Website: apple
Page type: billing-address
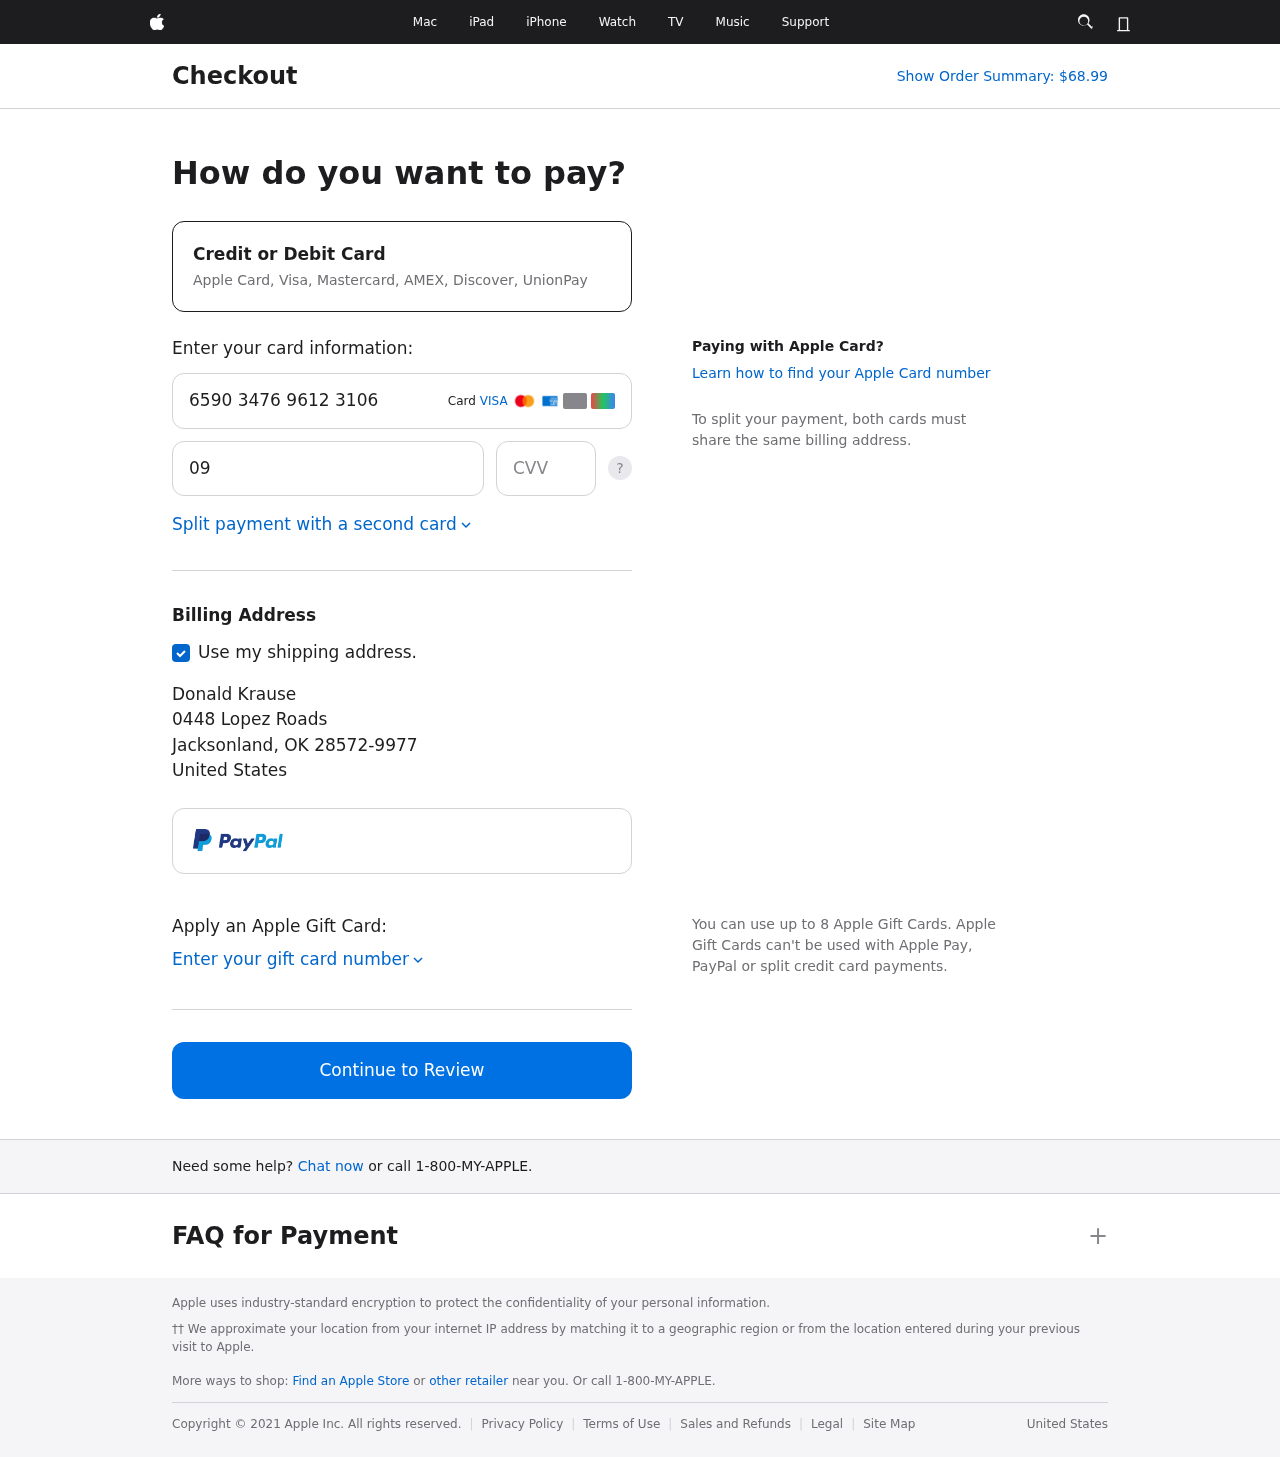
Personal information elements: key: PII_CARD_CVV
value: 576
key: PII_CARD_EXPIRY
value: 09/27
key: PII_CARD_NUMBER
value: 6590 3476 9612 3106
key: PII_CITY
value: Jacksonland
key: PII_COUNTRY
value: United States
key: PII_FULLNAME
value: Donald Krause
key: PII_POSTCODE_FULL
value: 28572-9977
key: PII_STATE_ABBR
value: OK
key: PII_STREET
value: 0448 Lopez Roads
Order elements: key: ORDER_TOTAL
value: Show Order Summary: $68.99